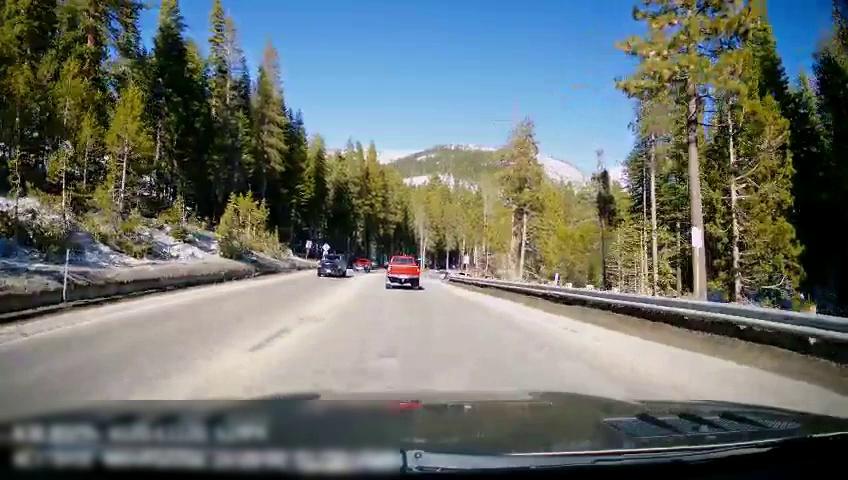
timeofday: Day
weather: Sunny
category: Drivable Space
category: Vehicles | Truck
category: Vehicles | Truck
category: Vehicles | SUV